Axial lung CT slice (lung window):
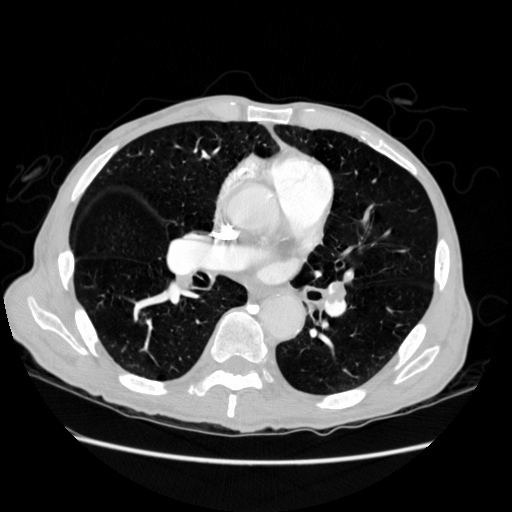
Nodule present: no